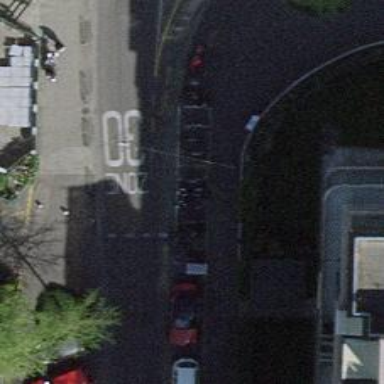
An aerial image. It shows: Motorcycle parking area.